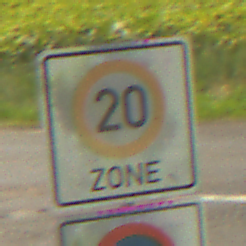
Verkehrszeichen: BeginnZone20
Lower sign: BeginnEingeschraenktesHalteverbotZone
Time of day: Midday
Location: Outdoor (RoadRail)
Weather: PartlyCloudy
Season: NotSpecified
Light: Natural